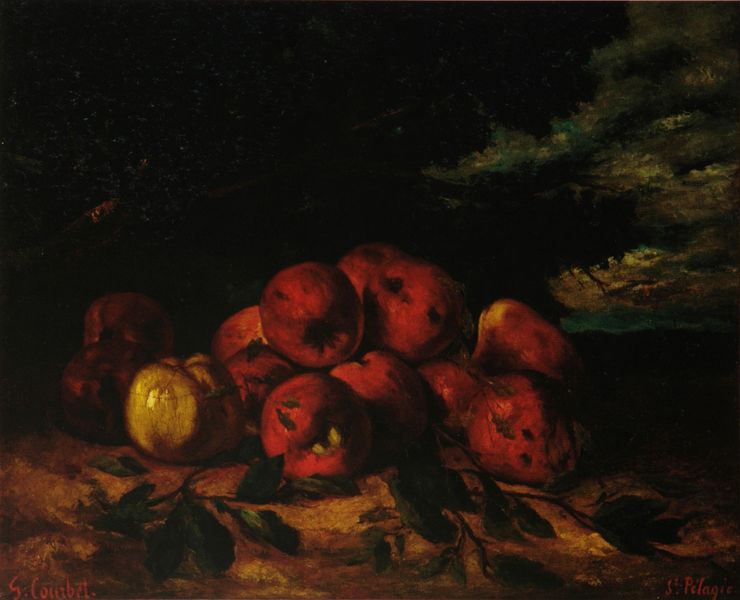
Titel: Äpfel
Künstler: Gustave Courbet
Standort: München
Institution: Bayerische Staatsgemäldesammlungen, Neue Pinakothek
Schlagwörter: baum, berg, blau, blätter, dunkel, gewitter, himmel, laub, meer, schatten, wolken, bäume, gelb, grün, landschaft, sand, äste, abend, braun, frankreich, hell, hintergrund, licht, nacht, orange, schwarz, weiss, obst, rot, alt, bild, signatur, ast, erde, horizont, natur, wind, zweige, boden, dunkelheit, gold, realismus, blatt, pflanzen, wald, frucht, früchte, kürbis, stilleben, stillleben, bewölkt, apfel, äpfel, düster, ernte, leere, herbst, sturm, unwetter, stimmung, selbstporträt, birne, quitte, stiel, birnen, fallobst, stileben, vanitas, courbet, runzlig, haufen, zweig, insekten, flecken, finsternis, pfirsich, sombre, granatapfel, melonen, pfirsiche, faulflecken, foret, nature, peinture, dreizehn, zwölf, nuit, faul, fruit, quitten, pomme, biomüll, faule äpfel, faulig, gehäuft, obat, shcwarz, äpfer, forret, gelg, ameisen, halloween, fruits, deunkel, obs, pfel, apfle, bzusch, einsamnkeit, kuerbisse, pelagic, pelagie, recolte, pilagie, pilagio, apferl, pp